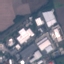
Land use / land cover class: Industrial